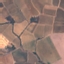
Land use / land cover class: PermanentCrop